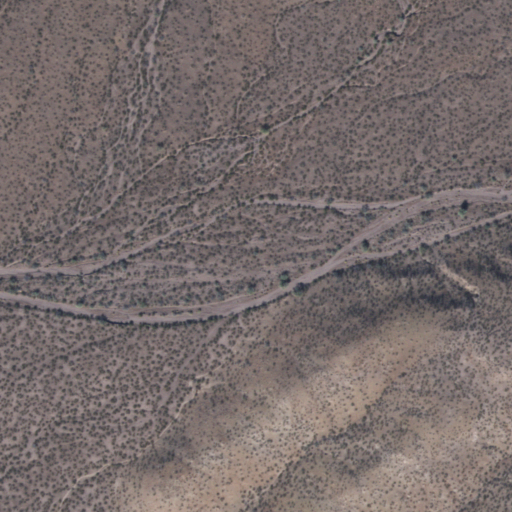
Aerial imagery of valley in Arizona named Oliver Spring Canyon containing only shrub